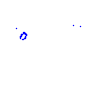
Particle: kaon